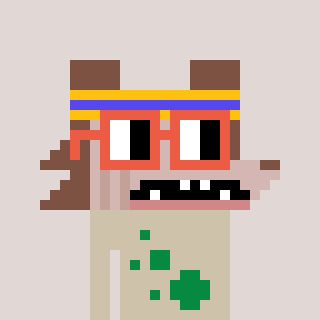
a pixel art character with square orange glasses, a werewolf-shaped head and a bege-colored body on a warm background